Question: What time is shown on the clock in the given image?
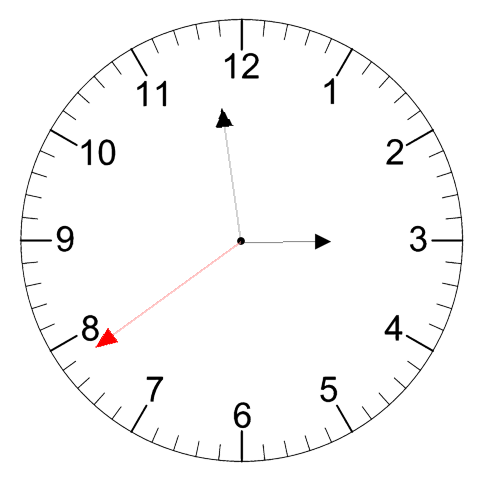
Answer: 02:58:39